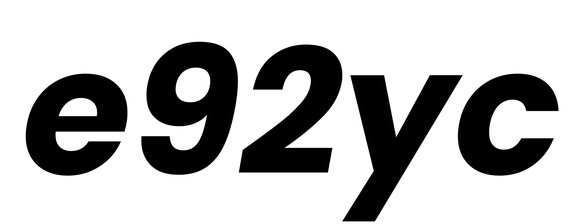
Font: Poppins-BoldItalic